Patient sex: M
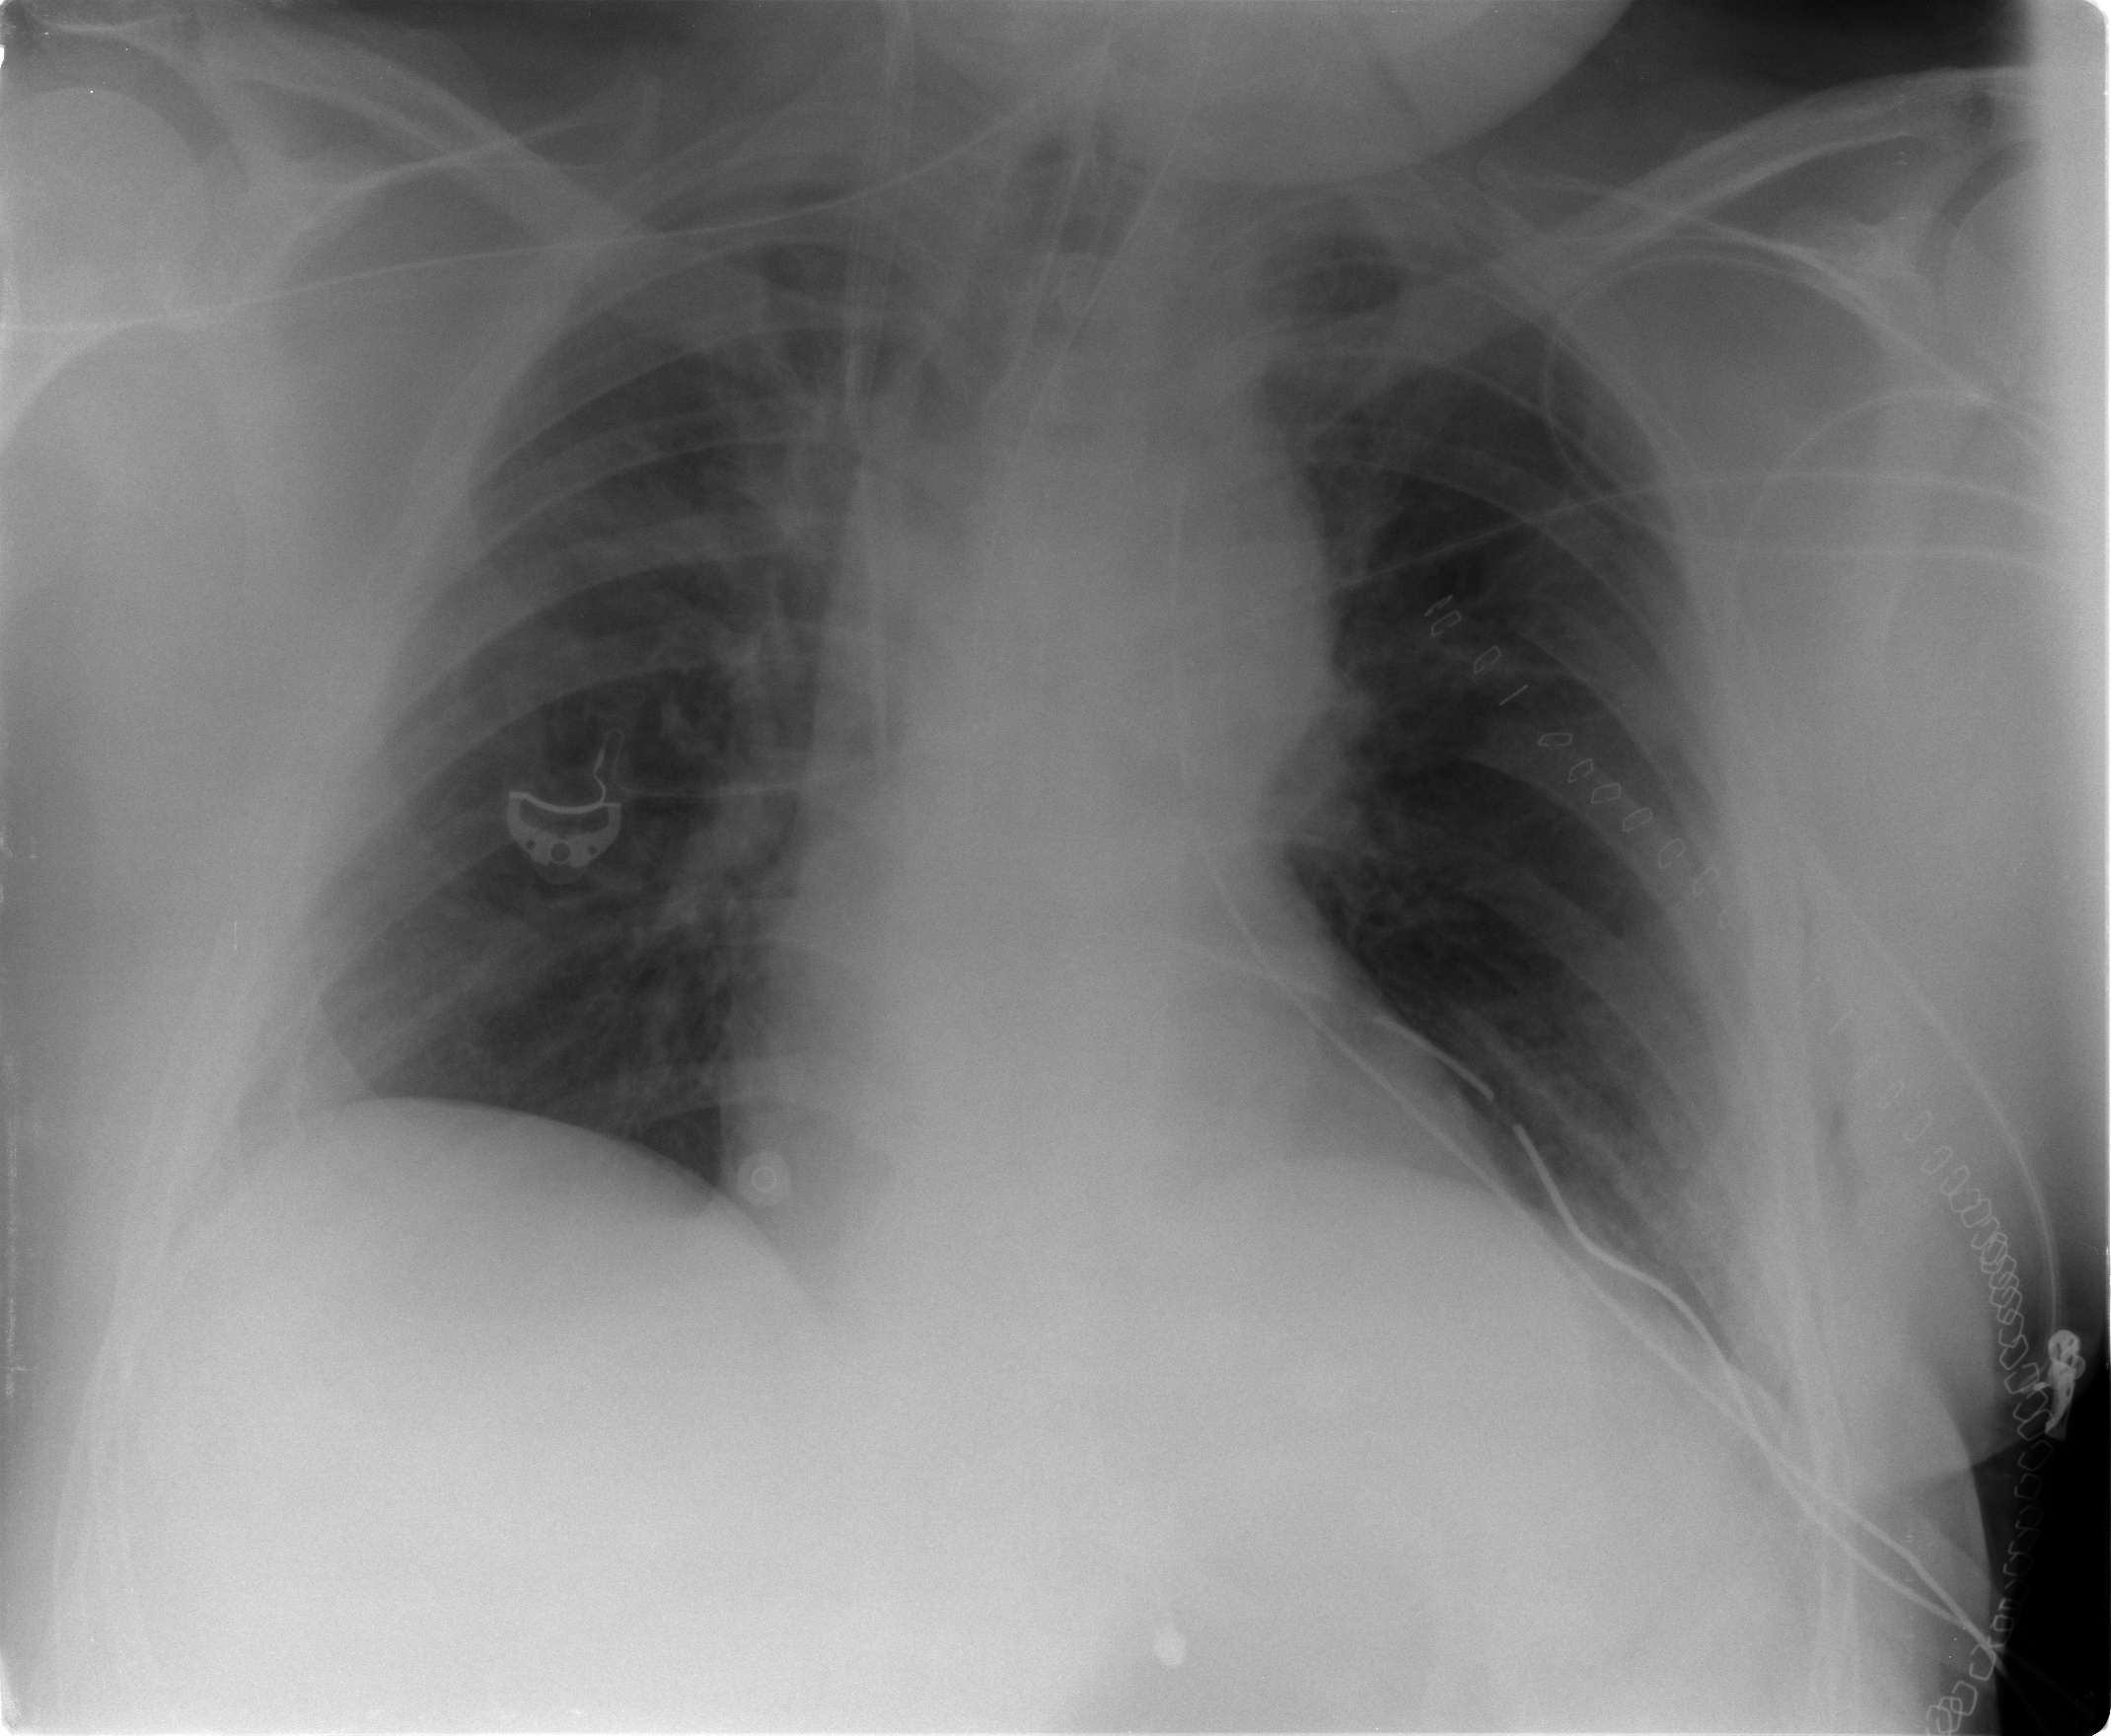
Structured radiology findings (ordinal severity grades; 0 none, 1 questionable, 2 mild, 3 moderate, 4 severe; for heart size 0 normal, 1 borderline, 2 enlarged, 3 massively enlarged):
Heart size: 0
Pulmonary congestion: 1
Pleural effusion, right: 0
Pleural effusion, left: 0
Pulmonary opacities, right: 1
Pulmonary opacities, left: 0
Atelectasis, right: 0
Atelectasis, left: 0